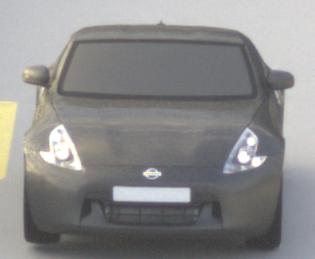
Make: Nissan
Model: 370Z Coupé
Detailed model: 370Z (Z34) Coupé
Model produced from: 2009/12
Model produced until: 2013/03
Doors: 3
Color: gray
Road condition: dry road
Daytime: morning or afternoon
Contrast: medium contrast